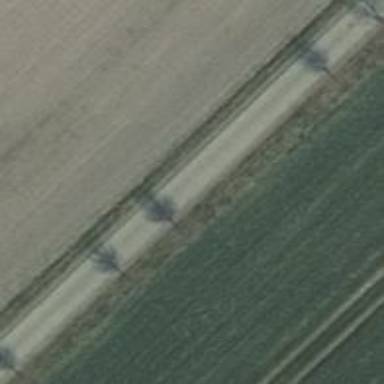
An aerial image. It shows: Avenue of trees.